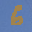
Label: 6